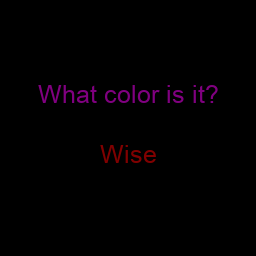
Color: maroon
Background color: black
Question text color: purple